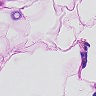
Metastatic tissue present: no